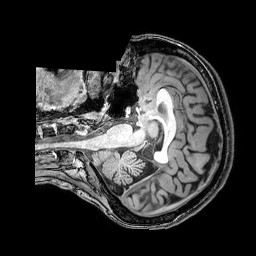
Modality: T1w
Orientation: axial
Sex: female
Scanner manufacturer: philips
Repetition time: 0.008179 s
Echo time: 0.00375 s